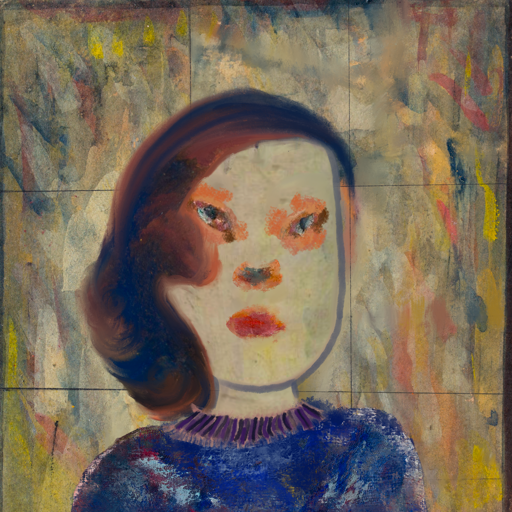
Background: GypsyMother, Head And Neck Front: Hill_Girl, Face Front: Boggyland, Bust: Irani, Hair Front: Mother_And_Son_Son, Head Accessory: Blank, Second Necklace: Blank, Necklace: HillGirl, Baby: Blank